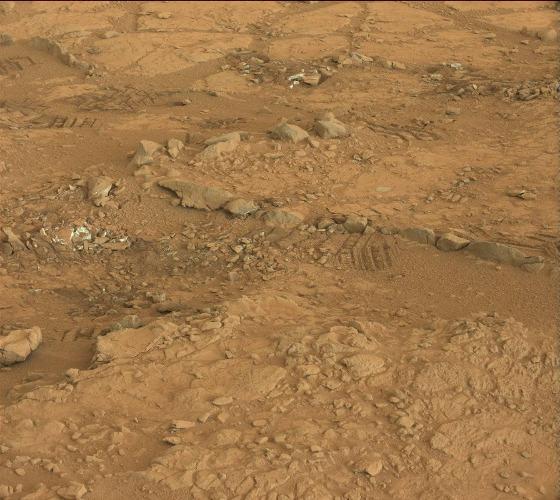
Terrain classes present: Bedrock, Gravel / Sand / Soil, Rock, Track